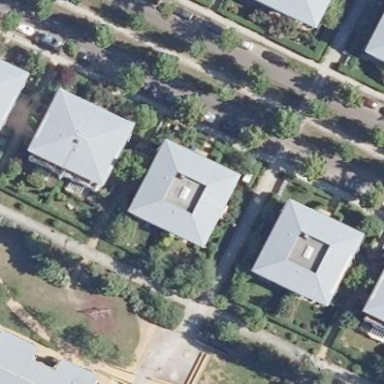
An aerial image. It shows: Apartment building with quadruple saltbox roof shape.